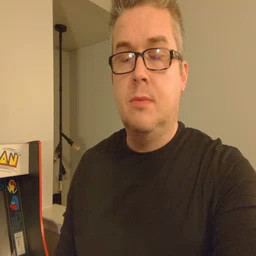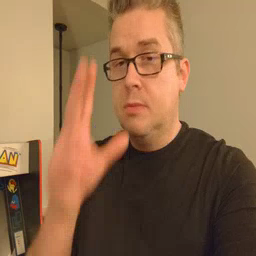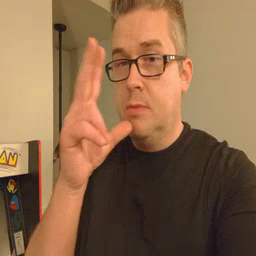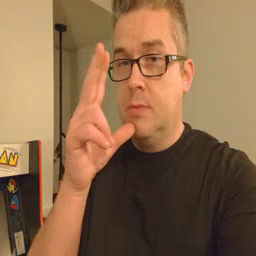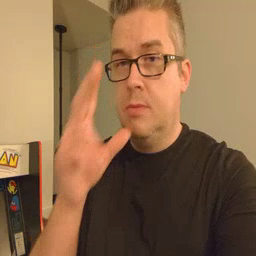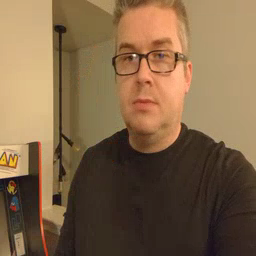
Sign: hen